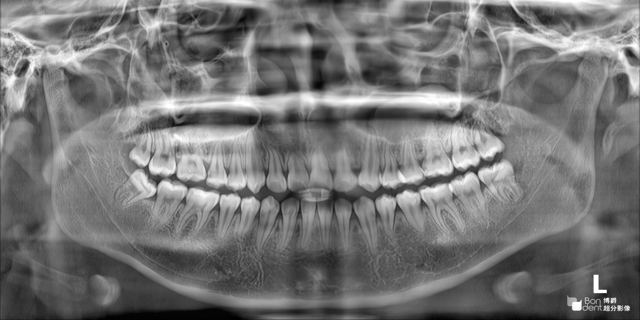
adult